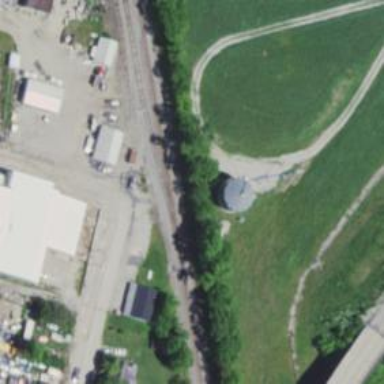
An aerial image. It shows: Silo.